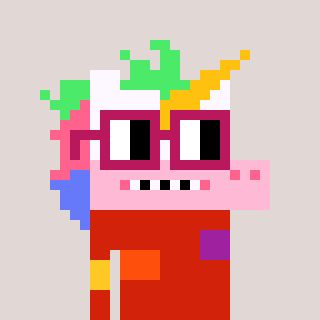
a pixel art character with square dark red glasses, a unicorn-shaped head and a red-colored body on a warm background